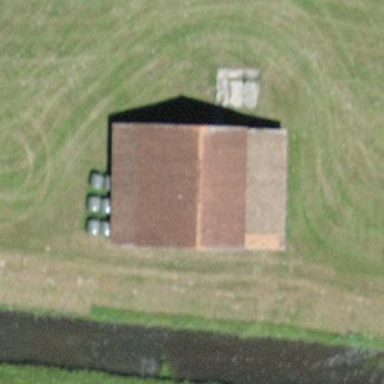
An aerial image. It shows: Barn.